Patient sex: M
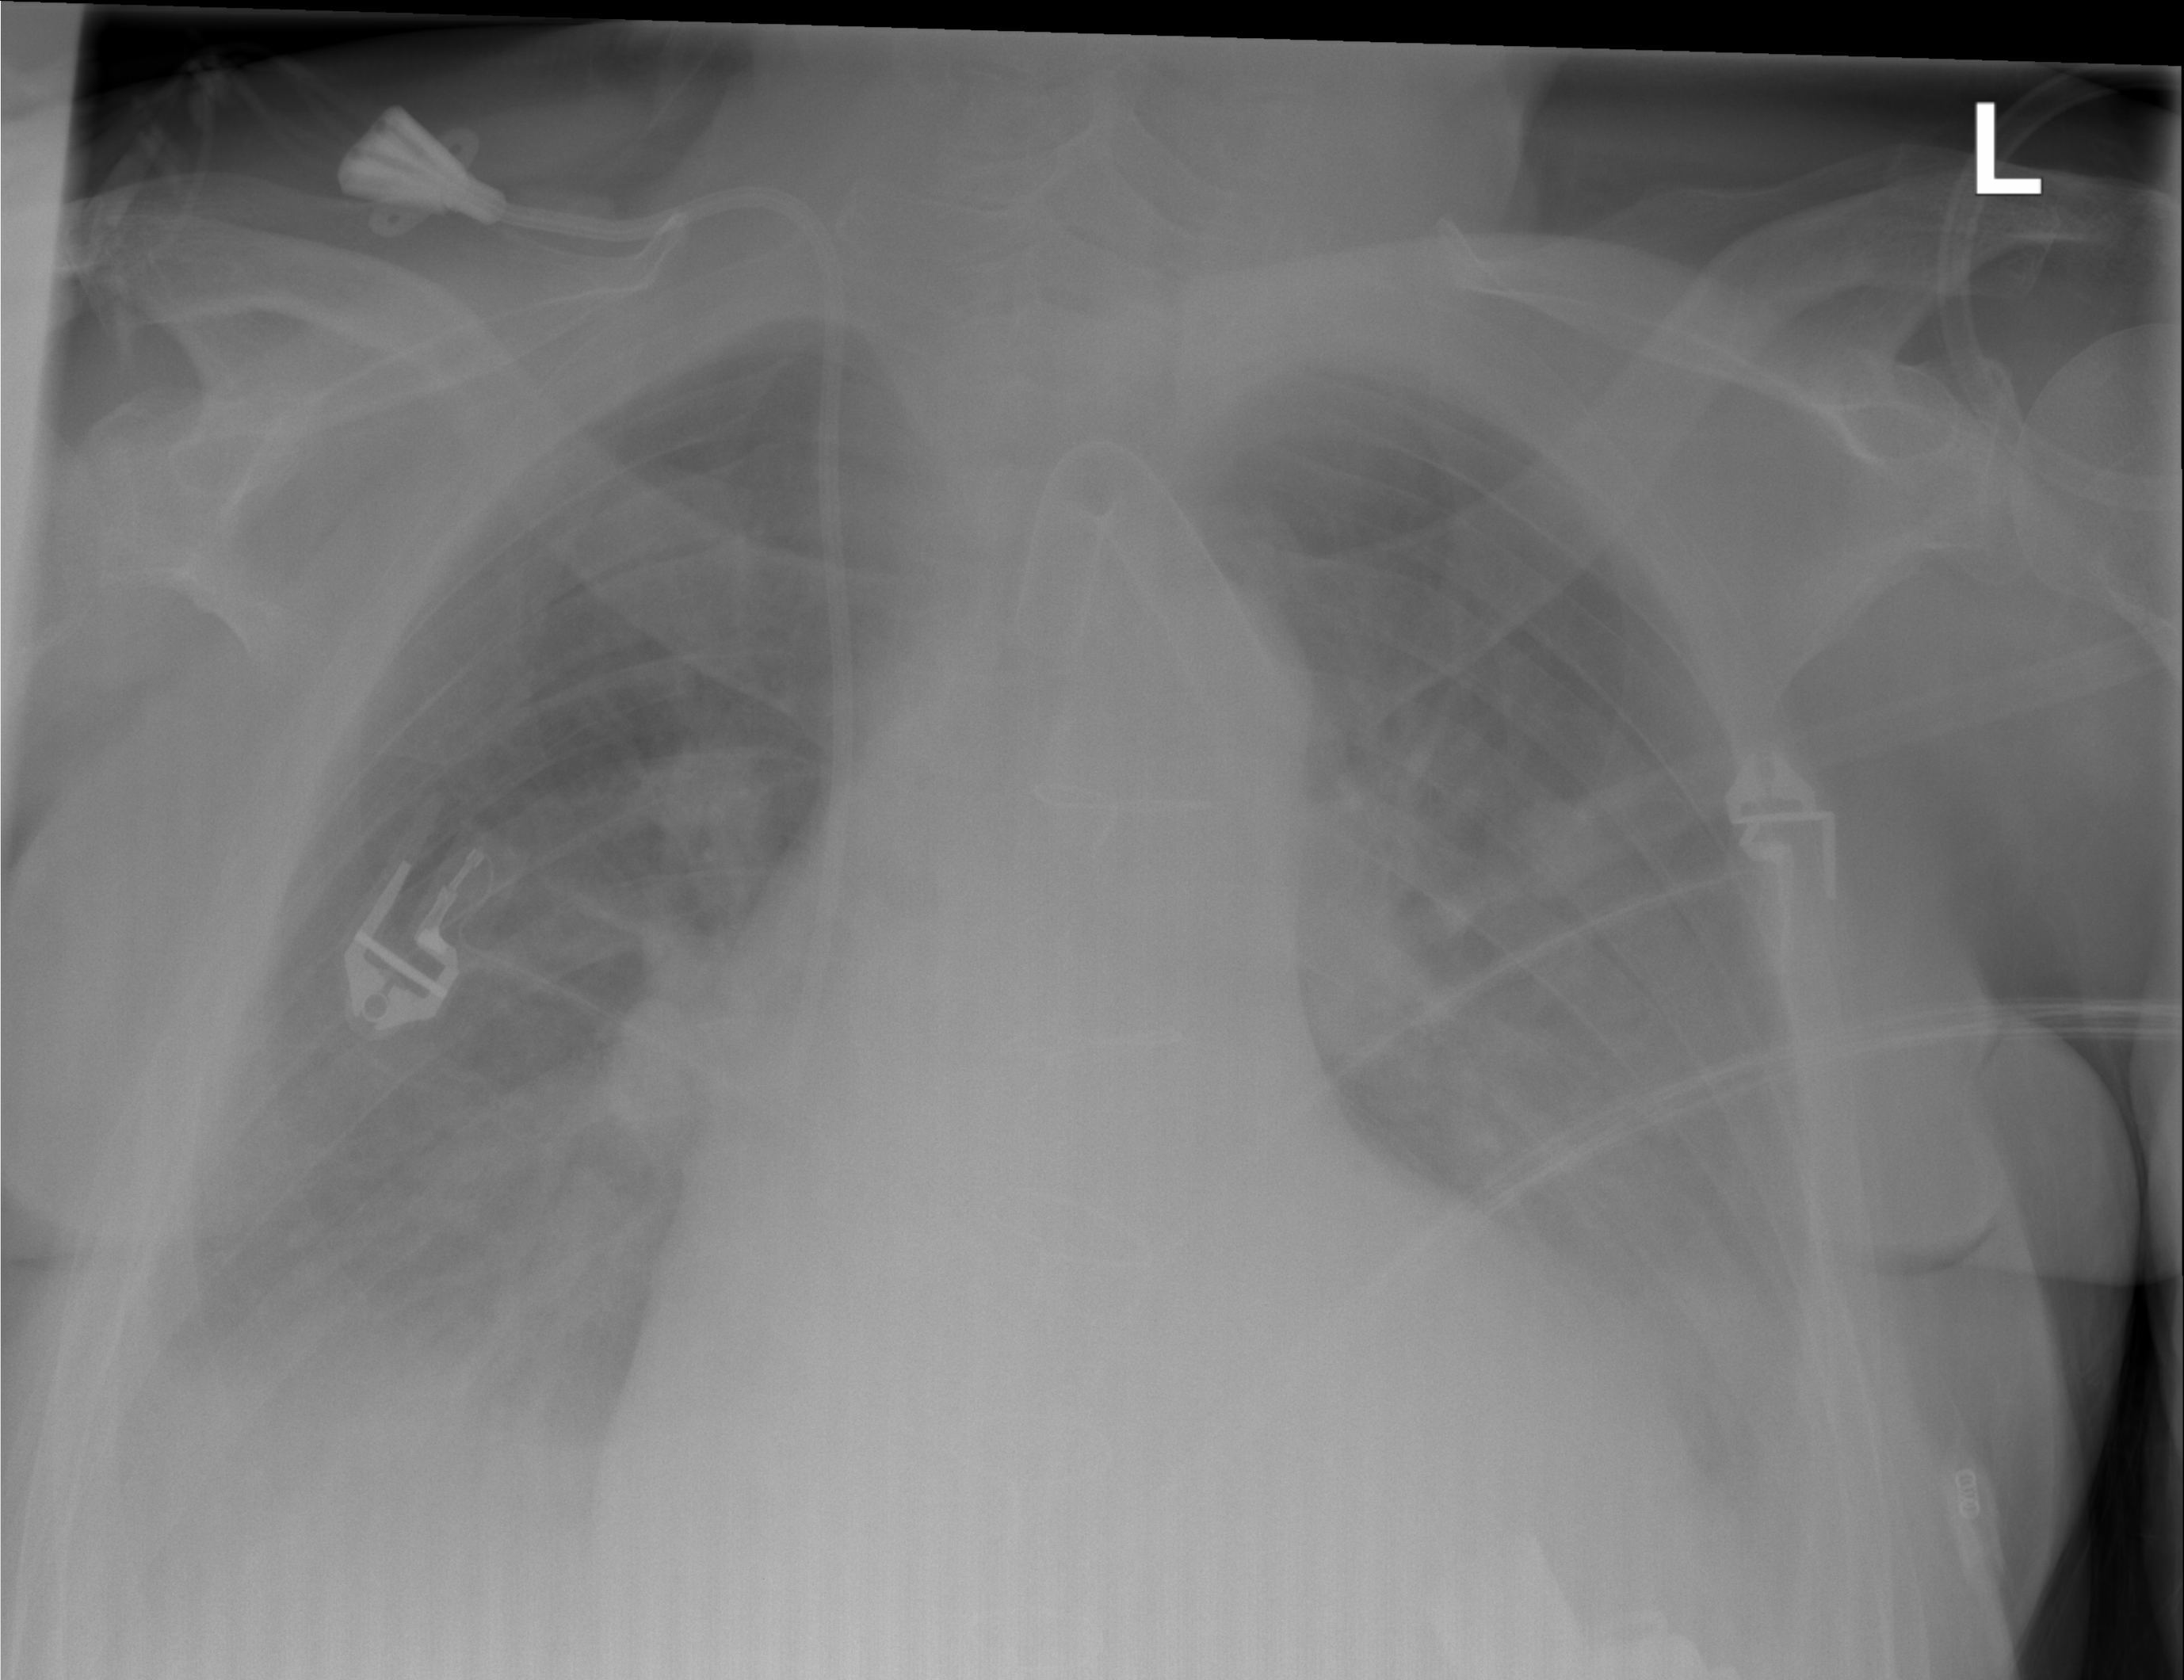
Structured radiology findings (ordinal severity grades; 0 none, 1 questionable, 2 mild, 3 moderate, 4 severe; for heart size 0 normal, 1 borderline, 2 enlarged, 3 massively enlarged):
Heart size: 2
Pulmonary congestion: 2
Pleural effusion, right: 3
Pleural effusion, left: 3
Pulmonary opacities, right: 0
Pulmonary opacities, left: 0
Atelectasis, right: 2
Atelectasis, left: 2